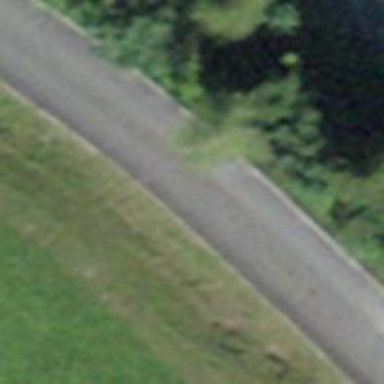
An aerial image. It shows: Residential road with asphalt surface.